Interaction volume radius: 10 \u00c5
Interaction volume height: 15 \u00c5
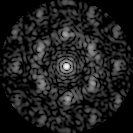
Disorder parameter: 0.7066